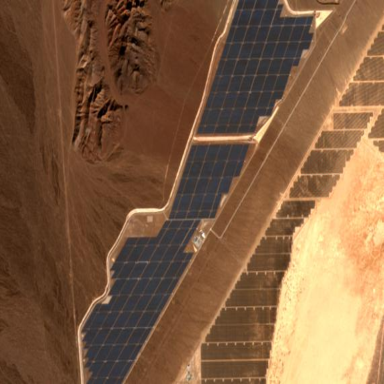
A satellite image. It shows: Solar power plant with photovoltaic technology. The plant generates electricity and is surrounded by fence.